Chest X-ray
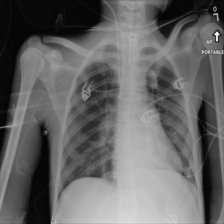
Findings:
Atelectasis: negative
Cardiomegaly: negative
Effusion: negative
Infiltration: negative
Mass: negative
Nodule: negative
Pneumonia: negative
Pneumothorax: negative
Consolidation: negative
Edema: negative
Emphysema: negative
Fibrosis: negative
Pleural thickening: negative
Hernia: negative